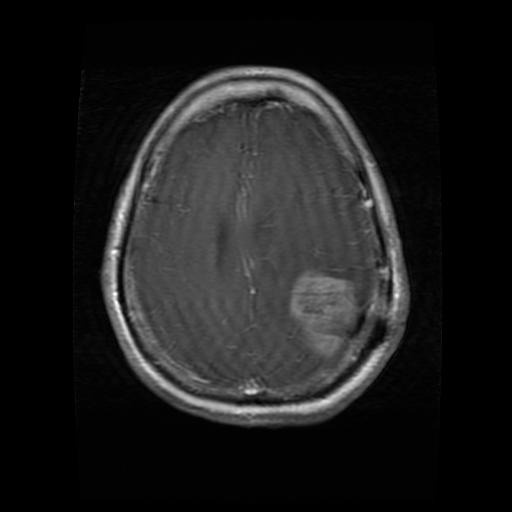
Label: glioma